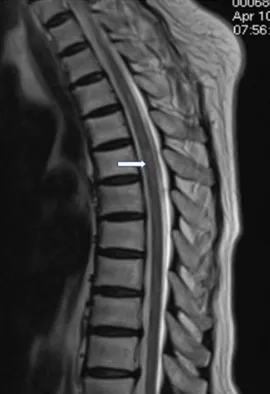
One month later, sagittal.
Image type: radiology (mri)